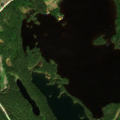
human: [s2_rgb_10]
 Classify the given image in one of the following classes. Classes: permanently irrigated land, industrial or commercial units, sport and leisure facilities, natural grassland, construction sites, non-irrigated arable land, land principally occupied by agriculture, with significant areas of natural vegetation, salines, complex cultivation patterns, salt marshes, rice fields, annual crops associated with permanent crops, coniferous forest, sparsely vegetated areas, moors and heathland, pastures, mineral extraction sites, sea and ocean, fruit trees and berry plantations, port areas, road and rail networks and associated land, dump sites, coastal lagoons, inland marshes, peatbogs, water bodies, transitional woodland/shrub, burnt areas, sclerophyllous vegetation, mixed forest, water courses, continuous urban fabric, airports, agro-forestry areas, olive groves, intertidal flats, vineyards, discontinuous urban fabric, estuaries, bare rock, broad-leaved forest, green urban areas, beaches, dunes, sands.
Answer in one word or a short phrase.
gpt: coniferous forest, mixed forest, water bodies